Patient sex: M
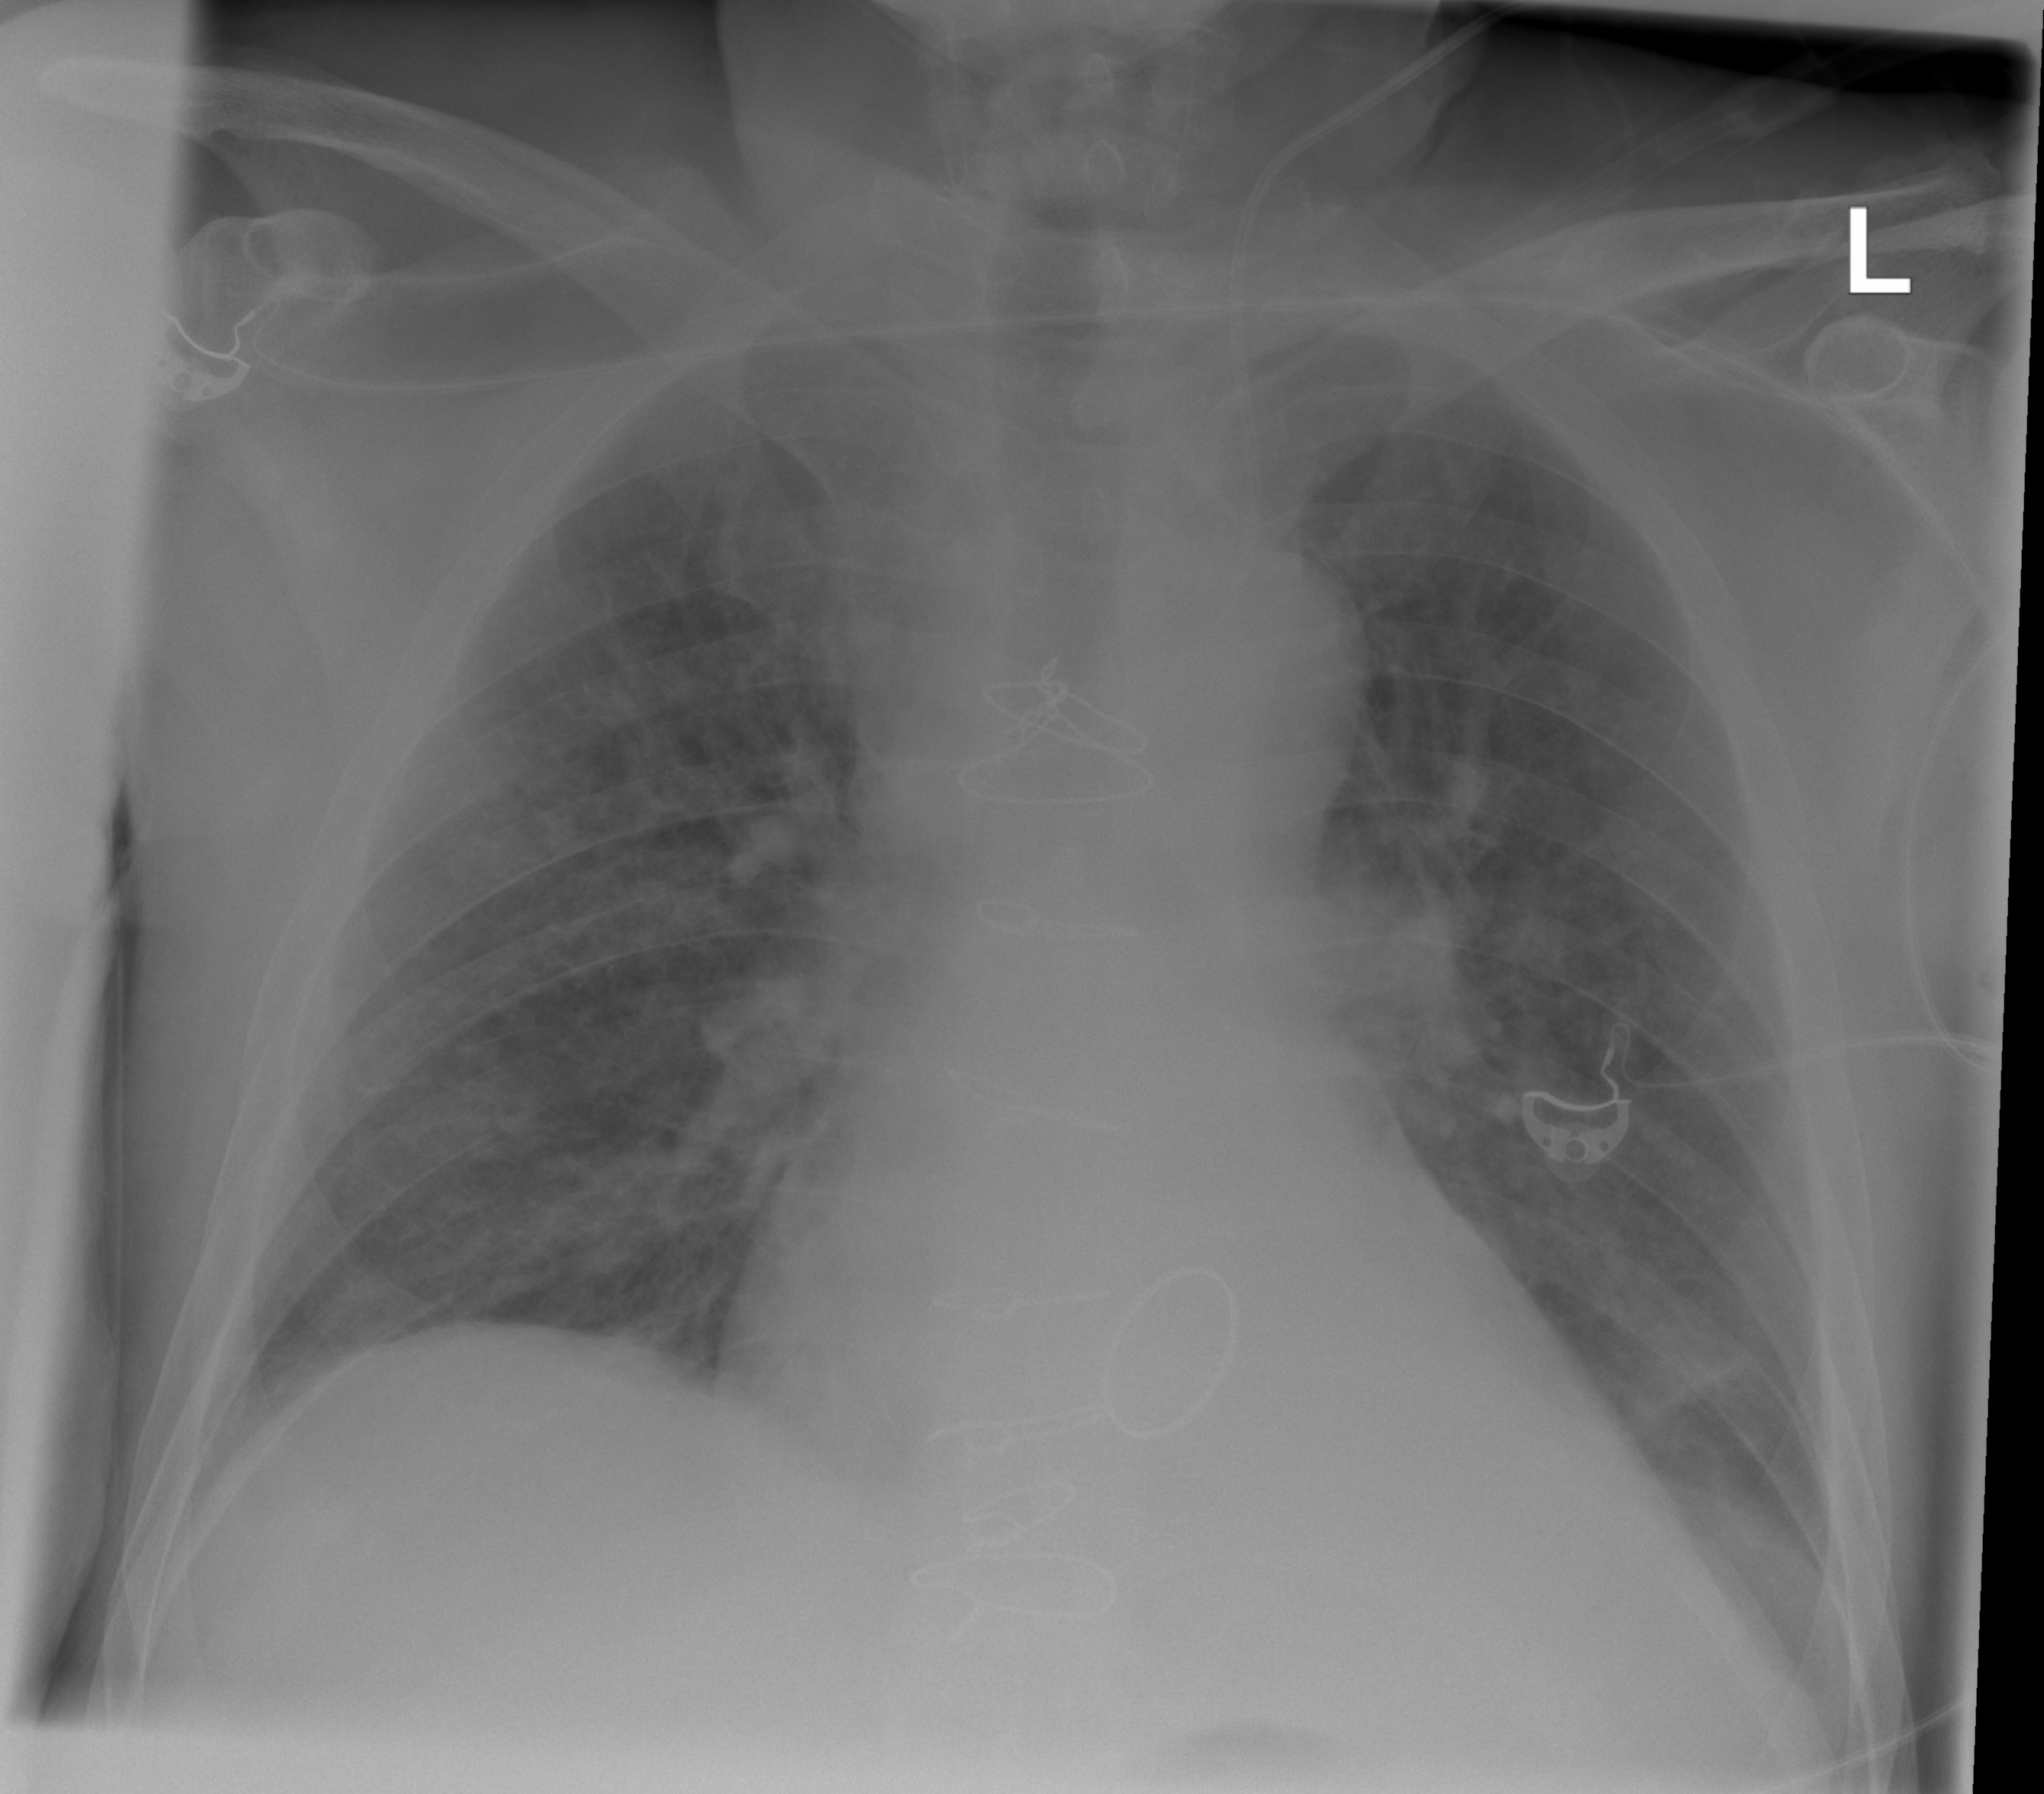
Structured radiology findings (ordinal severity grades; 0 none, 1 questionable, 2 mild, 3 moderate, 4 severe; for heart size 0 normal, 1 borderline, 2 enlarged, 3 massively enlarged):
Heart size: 2
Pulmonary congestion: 1
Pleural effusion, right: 0
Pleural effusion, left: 2
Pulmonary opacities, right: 0
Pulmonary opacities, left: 0
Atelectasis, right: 0
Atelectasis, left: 2